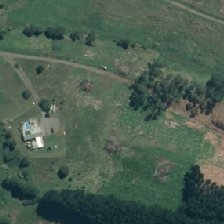
Land cover: high_producing_grassland